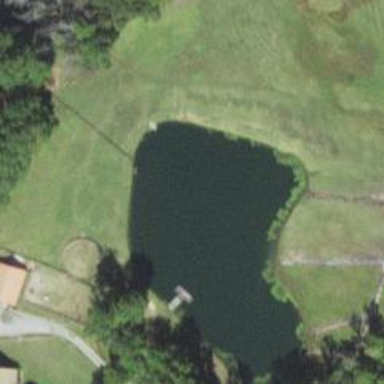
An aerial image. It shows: Peaceful pond surrounded by nature.